Field crop: tomato
Growth stage: 2
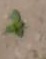
Species: solanum